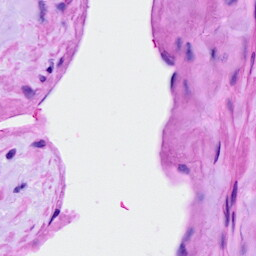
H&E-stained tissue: Ovarian